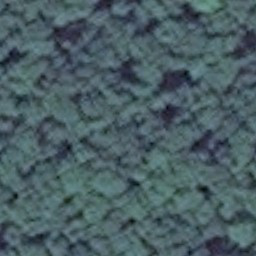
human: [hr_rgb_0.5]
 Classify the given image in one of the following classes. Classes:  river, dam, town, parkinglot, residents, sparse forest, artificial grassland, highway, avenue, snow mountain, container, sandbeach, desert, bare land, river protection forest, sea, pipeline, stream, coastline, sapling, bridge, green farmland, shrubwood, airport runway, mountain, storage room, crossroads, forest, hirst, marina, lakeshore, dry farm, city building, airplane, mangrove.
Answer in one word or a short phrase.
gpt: forest